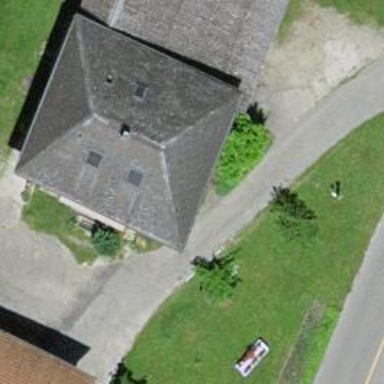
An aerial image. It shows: Farm shop.